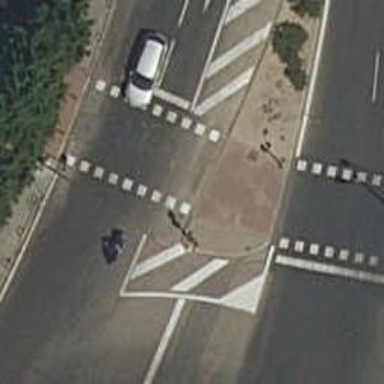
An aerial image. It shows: Footway with traffic signals at crossing.